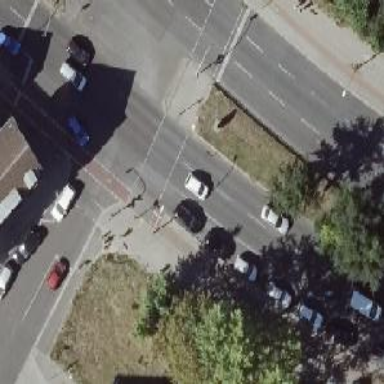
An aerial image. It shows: Road crossing with traffic signals.